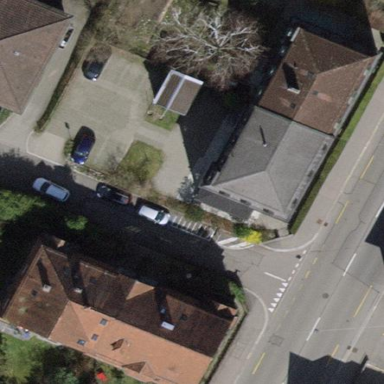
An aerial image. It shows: Charming apartments building with mansard roof design.